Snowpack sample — Snodgrass Mountain, Crested Butte, Colorado (2/4/25, 12:06 PM MST)
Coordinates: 38.923, -106.968
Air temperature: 35 °F
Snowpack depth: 80 cm
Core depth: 40 cm
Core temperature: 32 °F
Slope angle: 14°, slope face: 78°
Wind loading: low
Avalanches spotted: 0
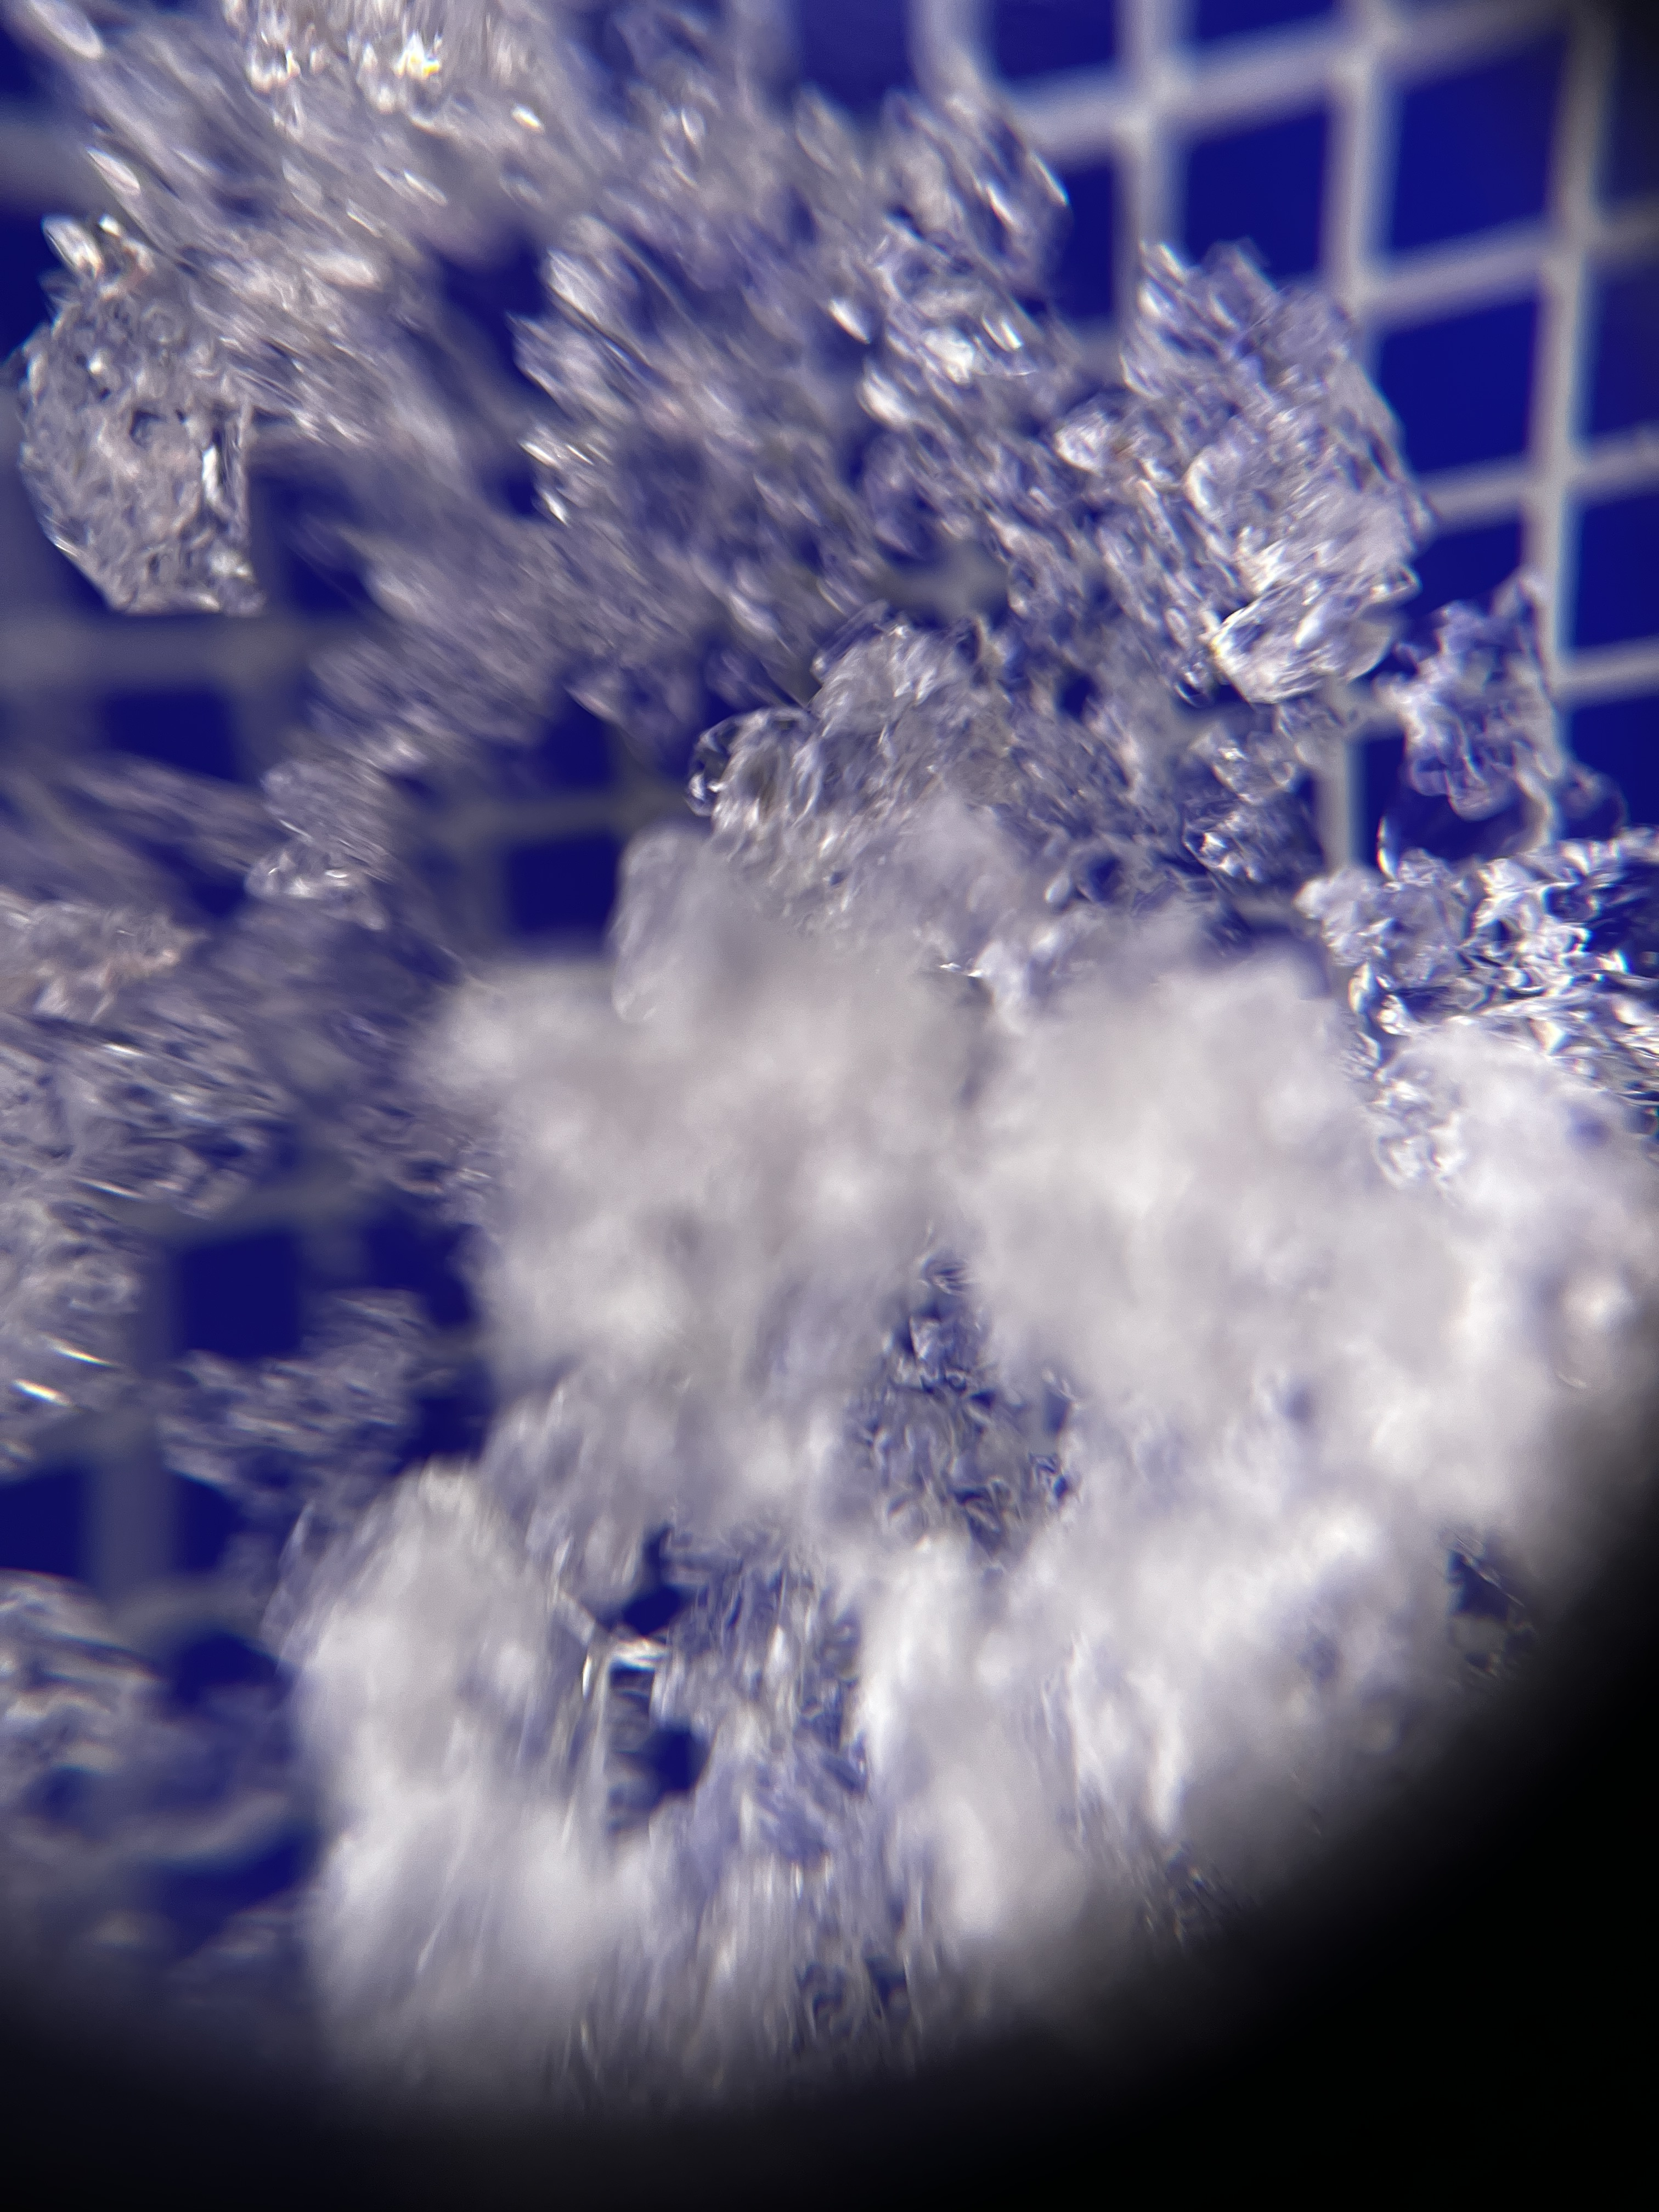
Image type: magnified_profile
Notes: No avalanches nearby, unusually warm weather for the last month reported by residents, Collected 25 yards from treeline